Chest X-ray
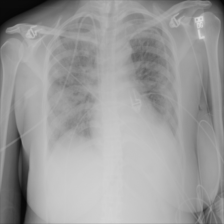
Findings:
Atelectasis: positive
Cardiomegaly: negative
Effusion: positive
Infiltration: positive
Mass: negative
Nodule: negative
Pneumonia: negative
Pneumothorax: negative
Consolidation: negative
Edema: negative
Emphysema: negative
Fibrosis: negative
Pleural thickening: negative
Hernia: negative